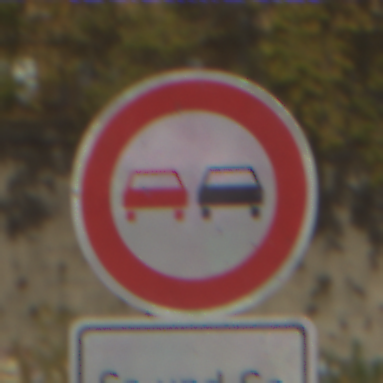
Verkehrszeichen: Ueberholverbot
Zusatzzeichen unten: ZeitangabenMitBeschraenkungAufWochentage8
Umgebung: Outdoor, Suburban
Tageszeit: MorningAfternoon
Wetter: PartlyCloudy
Licht: Natural
Jahreszeit: NotSpecified
Kontrast: HighContrast